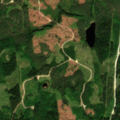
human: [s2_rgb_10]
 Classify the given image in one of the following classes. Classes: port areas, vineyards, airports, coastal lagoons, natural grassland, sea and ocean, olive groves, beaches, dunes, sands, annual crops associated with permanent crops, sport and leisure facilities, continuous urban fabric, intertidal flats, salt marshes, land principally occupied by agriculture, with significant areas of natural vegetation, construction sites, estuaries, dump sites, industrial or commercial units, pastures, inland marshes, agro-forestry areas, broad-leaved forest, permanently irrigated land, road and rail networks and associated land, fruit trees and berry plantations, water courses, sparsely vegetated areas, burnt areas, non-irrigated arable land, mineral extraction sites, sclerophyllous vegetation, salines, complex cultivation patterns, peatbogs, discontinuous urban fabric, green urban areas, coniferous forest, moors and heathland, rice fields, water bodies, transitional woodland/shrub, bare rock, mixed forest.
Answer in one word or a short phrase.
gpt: broad-leaved forest, coniferous forest, mixed forest